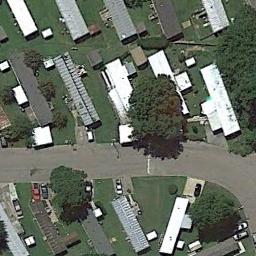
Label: mobile_home_park